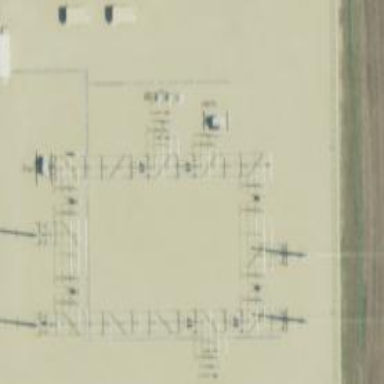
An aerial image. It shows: Distribution-level power substation.